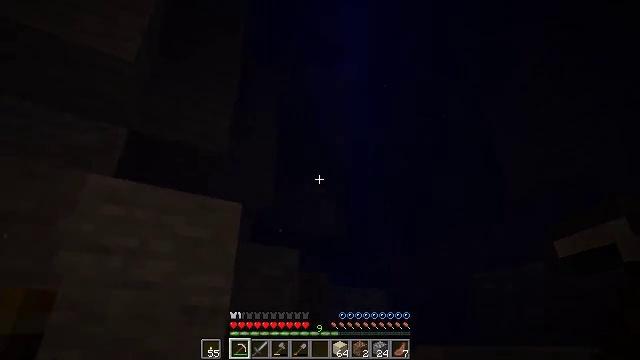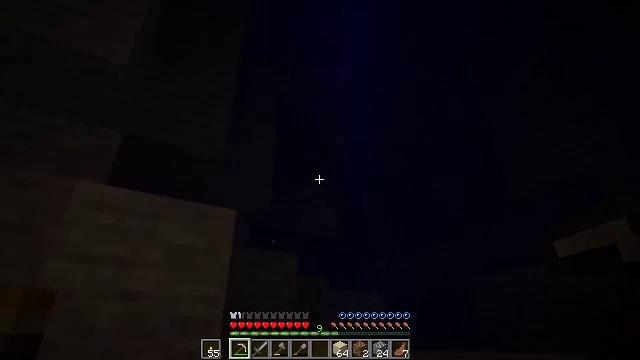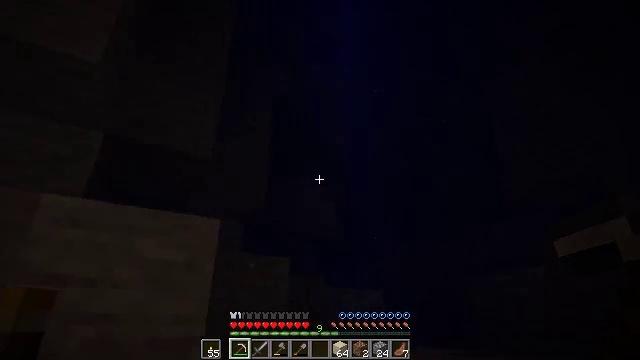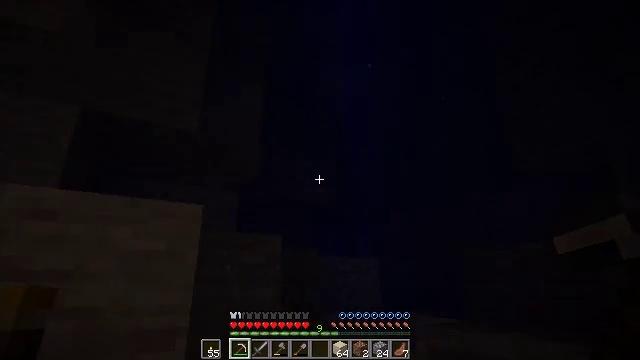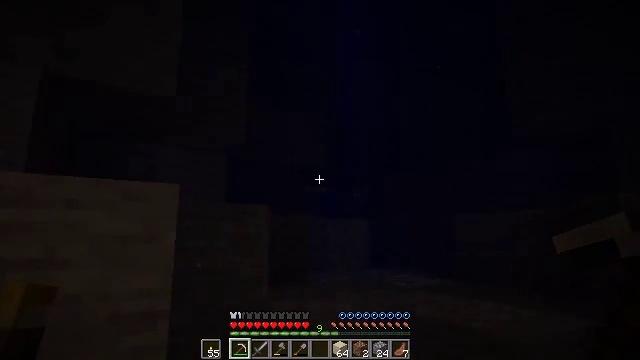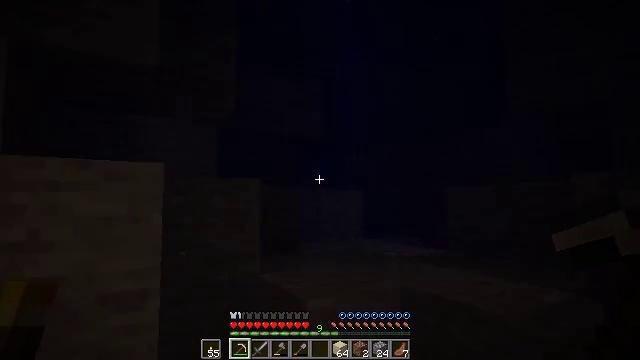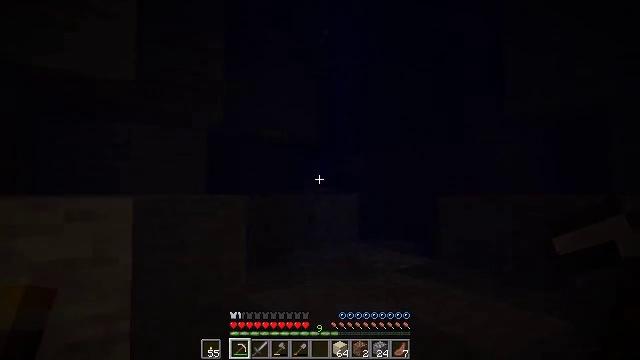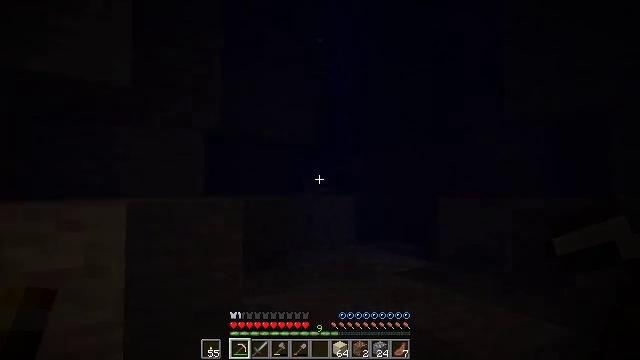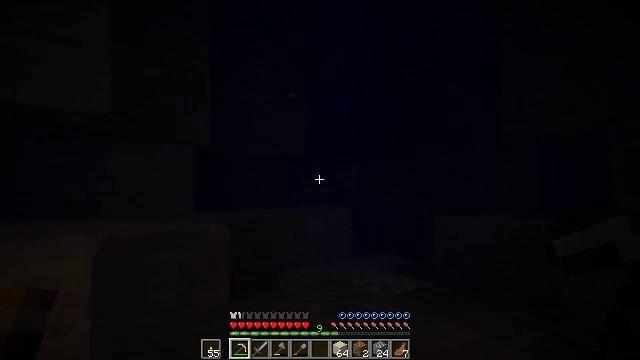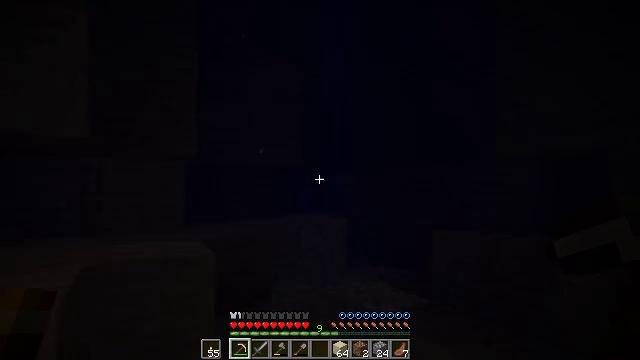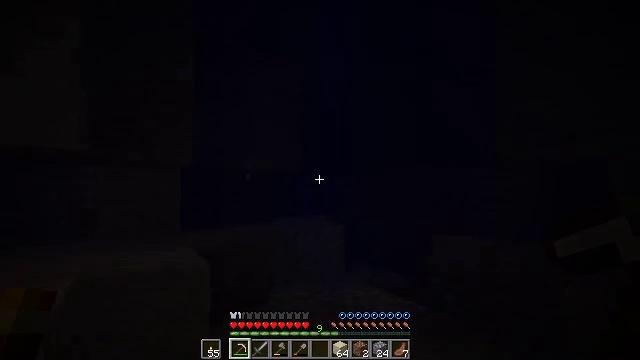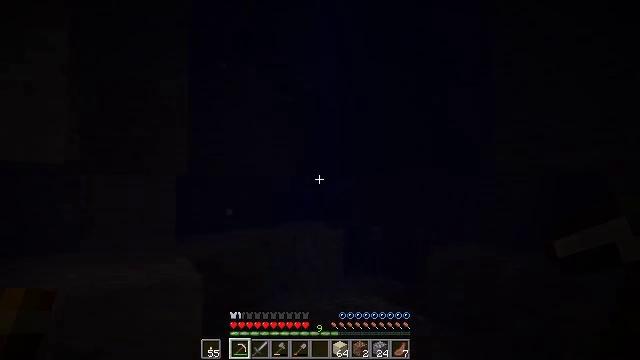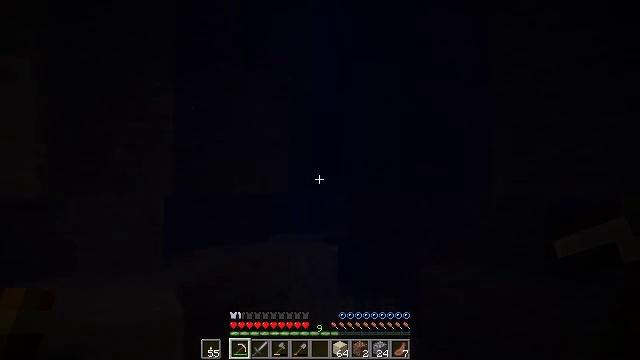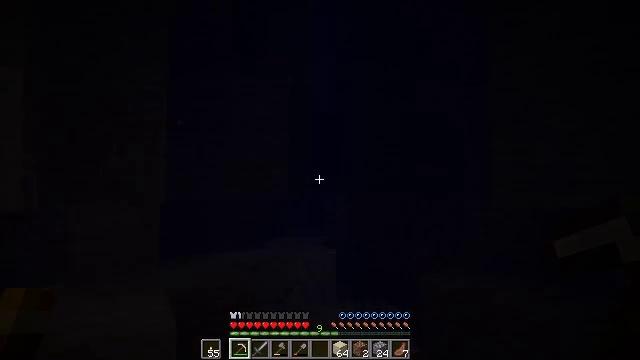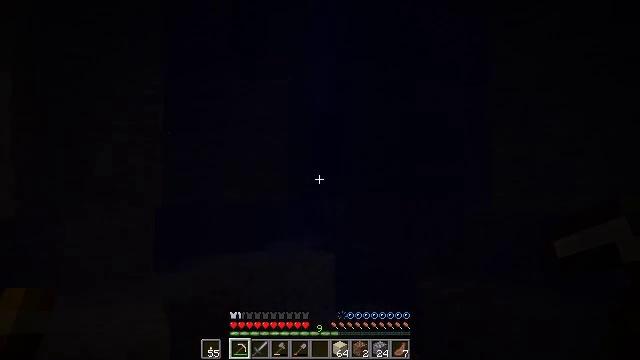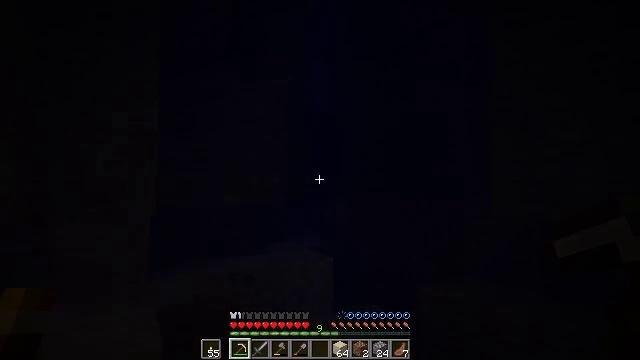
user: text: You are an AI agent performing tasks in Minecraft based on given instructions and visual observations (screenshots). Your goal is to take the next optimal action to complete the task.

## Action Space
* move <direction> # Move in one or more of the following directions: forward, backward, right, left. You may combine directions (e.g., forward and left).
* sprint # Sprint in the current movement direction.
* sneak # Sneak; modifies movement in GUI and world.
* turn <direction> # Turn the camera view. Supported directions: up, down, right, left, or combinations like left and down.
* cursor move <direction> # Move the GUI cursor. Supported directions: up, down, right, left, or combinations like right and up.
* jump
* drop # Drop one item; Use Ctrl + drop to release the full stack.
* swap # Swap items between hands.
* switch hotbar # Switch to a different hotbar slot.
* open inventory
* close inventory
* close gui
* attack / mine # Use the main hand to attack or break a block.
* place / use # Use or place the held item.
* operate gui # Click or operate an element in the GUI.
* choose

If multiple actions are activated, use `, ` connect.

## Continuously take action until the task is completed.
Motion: motion action
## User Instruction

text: Collect the oak door by breaking it.
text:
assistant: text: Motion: move forward and move right, jump
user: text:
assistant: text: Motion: move forward and move right, turn down, jump
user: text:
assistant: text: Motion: move forward and move right, turn down, jump
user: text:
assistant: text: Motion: move forward and move right, turn down, jump
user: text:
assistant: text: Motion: move forward and move right, turn down, jump
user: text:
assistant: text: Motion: move forward and move right, turn down, jump
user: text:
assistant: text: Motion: move forward and move right, jump
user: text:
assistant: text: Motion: move forward and move right, jump
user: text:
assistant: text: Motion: move forward and move right, jump
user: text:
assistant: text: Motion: move forward and move right, jump
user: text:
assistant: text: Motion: move forward and move right, jump
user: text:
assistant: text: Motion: move forward
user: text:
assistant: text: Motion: move forward
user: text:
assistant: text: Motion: move forward
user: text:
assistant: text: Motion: move forward
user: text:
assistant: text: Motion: move forward, turn down
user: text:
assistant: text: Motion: move forward
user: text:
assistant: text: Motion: move forward, turn down
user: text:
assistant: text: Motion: move forward, turn left and down
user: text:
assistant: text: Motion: move forward, turn left and down
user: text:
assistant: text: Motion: turn left and down
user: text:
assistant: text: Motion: turn left and down
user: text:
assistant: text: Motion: turn left and up
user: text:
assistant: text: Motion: turn left and up
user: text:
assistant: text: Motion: turn left and up
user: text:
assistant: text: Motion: turn left and up
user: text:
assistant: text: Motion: turn left
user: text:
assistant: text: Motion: no_op
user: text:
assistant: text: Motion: turn left and up
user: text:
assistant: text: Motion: turn left and up